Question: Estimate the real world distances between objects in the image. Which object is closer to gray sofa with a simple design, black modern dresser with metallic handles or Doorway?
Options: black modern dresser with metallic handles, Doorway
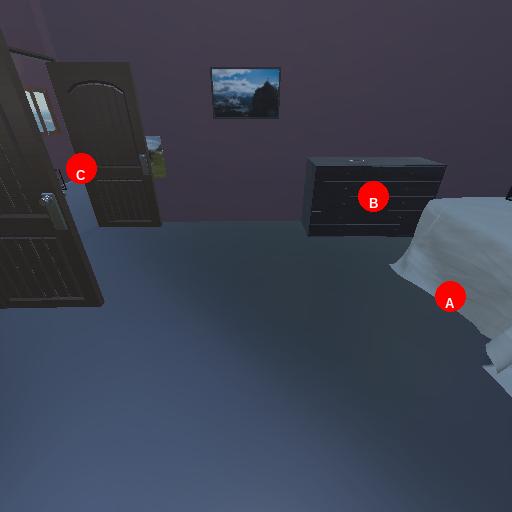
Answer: black modern dresser with metallic handles